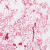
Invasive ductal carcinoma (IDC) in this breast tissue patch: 0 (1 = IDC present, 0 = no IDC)